Question: I am using Worklight Consumer Edition 5.0.6.1 with latest interim fix and have the following questions regarding splash screen:
(1) When my app is running on iPad simulator (iOS 7), there is a black space at the top of the splash screen. Please see the screenshot below.
[There is no such problem when running on iPhone (iOS 7)]
(2) I have turned on "AutoHideSplashScreen" as "true" in config.xml for iOS. And there is logic inside my js to hide the splash screen. However, I discover that before the logic inside my js is executed, the splash screen was hidden already.
[There is no such problem for Android]
Do you have any idea? Thanks.

===========================================================================
: For the iPad splash screen problem, I have done the following tests in iOS Simulator (iOS 7.0.3). Please note that you need to manually delete the app after a trial, clean the project and build again or otherwise the change sometimes will not be effective.
Trial 1: Specify launch image for 768 x 1004 (iOS 6.1 and Prior) and 768 x 1024 (iOS 7):
> > Result: At the beginning, it takes the image for iOS7 (no black space at the top). After 1 second, it takes the image for iOS 6.1 and Prior (there is a black space at the top). So, the splash screen was "flashed" and the black space suddenly appear for this transition.
Trial 2: Specify launch image for 768 x 1004 (iOS 6.1 and Prior) and does not specify 768 x 1024 (iOS 7):
> > Result: There is black space at the top always in launch screen.
Trial 3: Does not specify launch image for 768 x 1004 (iOS 6.1 and Prior) and specify 768 x 1024 (iOS 7):
> > Result: There is whole black screen for around 1 second. And afterwards, the launch screen shows normally without black space at the top.
So, it seems that the launch screen always loads in the following sequence:
iOS 7 --> iOS 6.1 and Prior --> Start the app
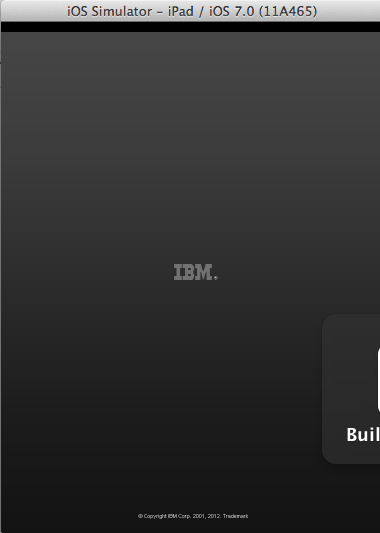
Answer: Try to put your own Splash Screen image, with the correct sizes recommended by Apple: <URL>
It seems the default Worklight splash screen does not have a matching size.
In XCode, in the General settings for your project, scroll until you see the list of Launch Images. You should see in the right column some images with the words "No image selected". Make sure there is a match for each for those images.